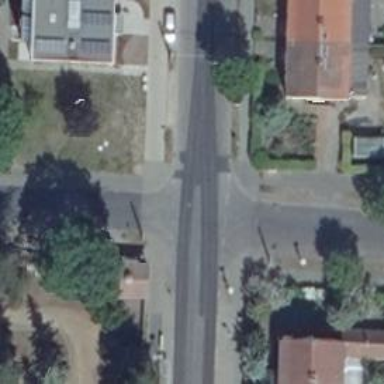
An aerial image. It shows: Residential road with asphalt surface and separate sidewalk. There is cycle track with asphalt surface.